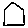
Label: hexagon